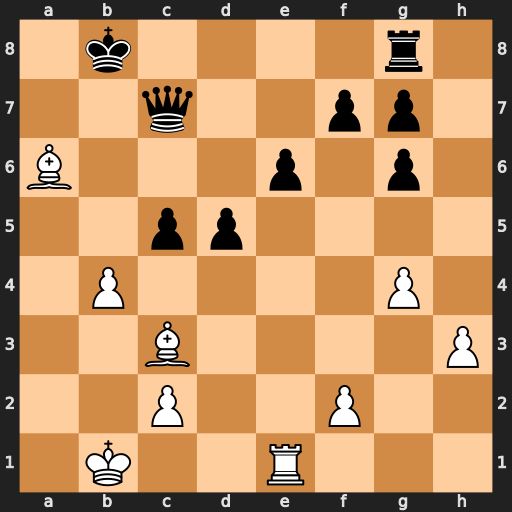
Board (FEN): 1k4r1/2q2pp1/B3p1p1/2pp4/1P4P1/2B4P/2P2P2/1K2R3
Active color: w
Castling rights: -
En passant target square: -
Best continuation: Be5 Qxe5 Rxe5